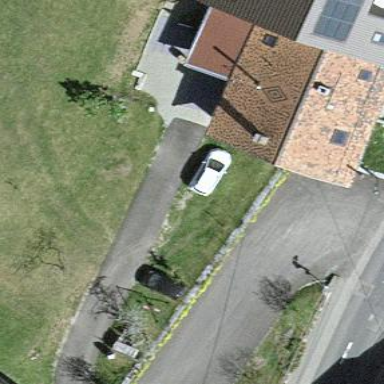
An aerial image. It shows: Simple and straightforward house.